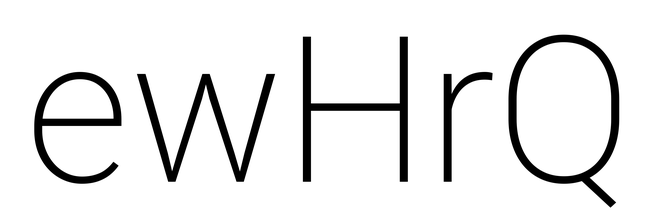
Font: Roboto_ExtraLight